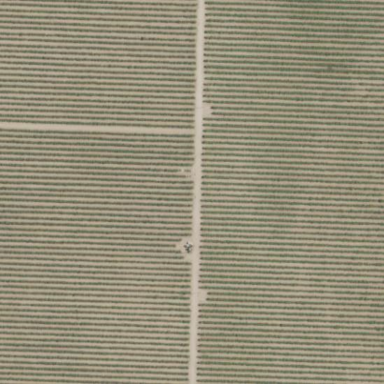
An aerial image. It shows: Vineyard.